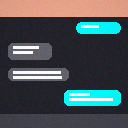
Screen state: on